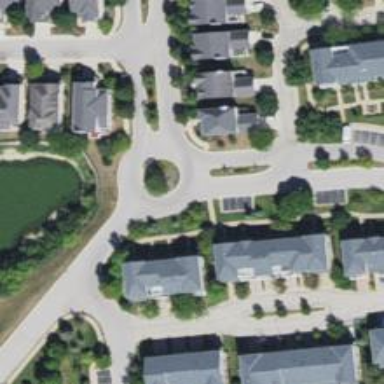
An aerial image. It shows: Residential road with roundabout.